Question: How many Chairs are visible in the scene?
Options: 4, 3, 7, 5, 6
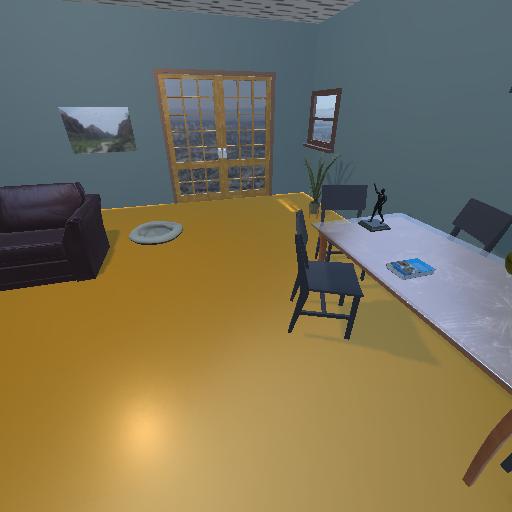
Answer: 4